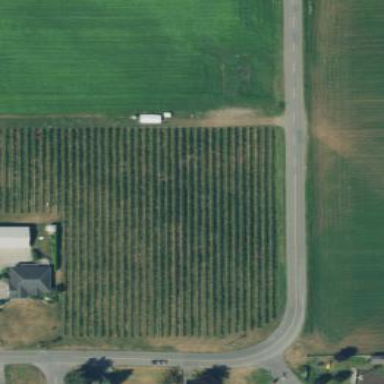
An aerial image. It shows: Orchard.